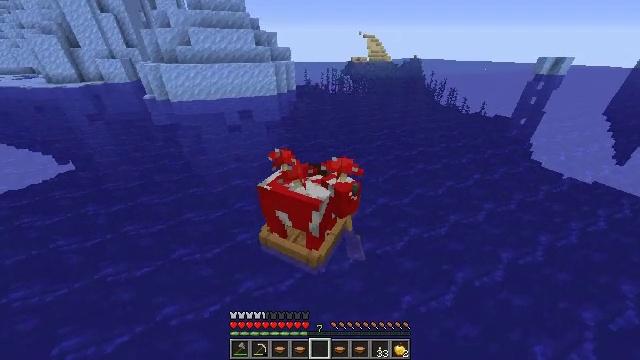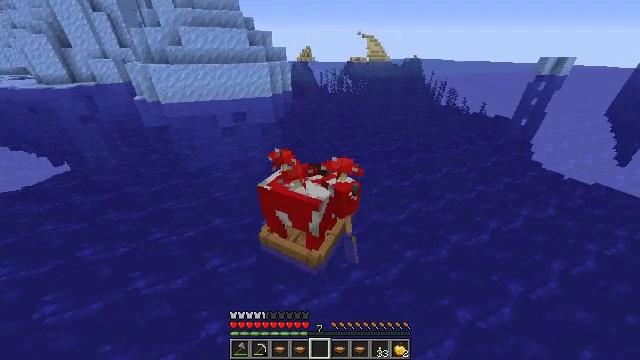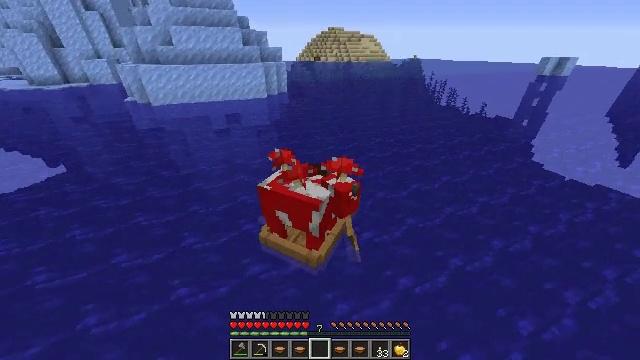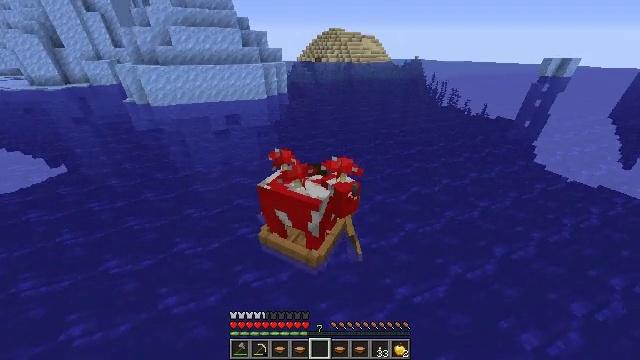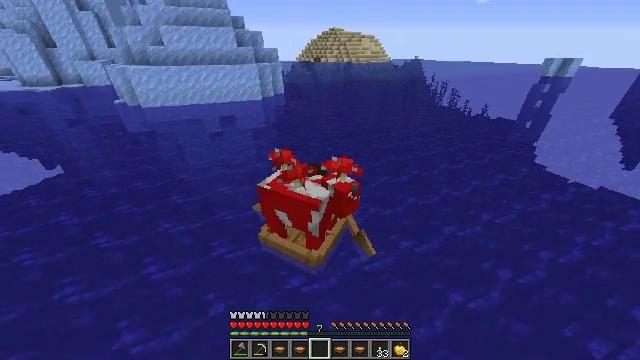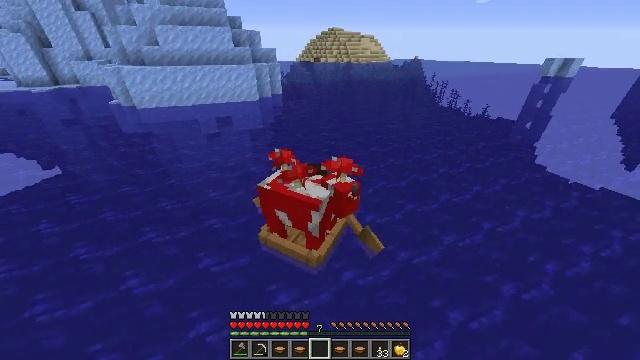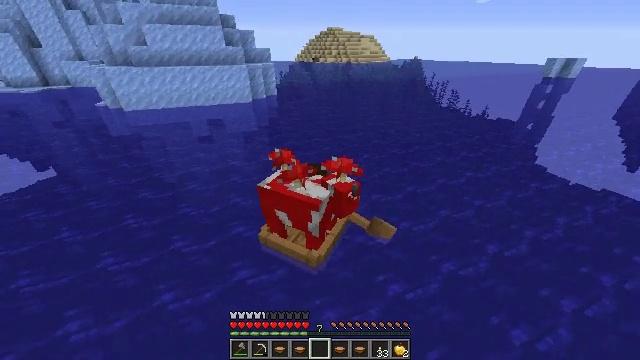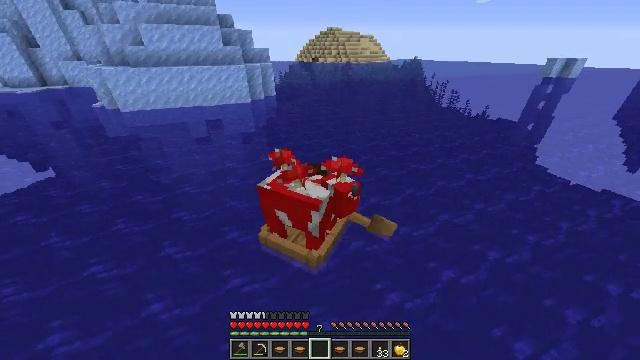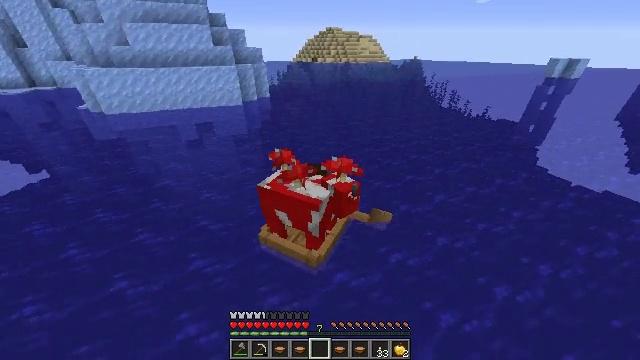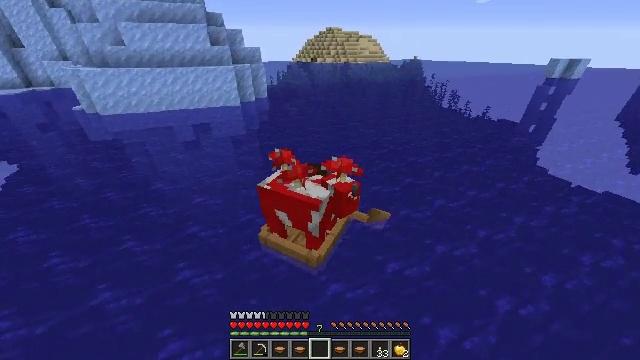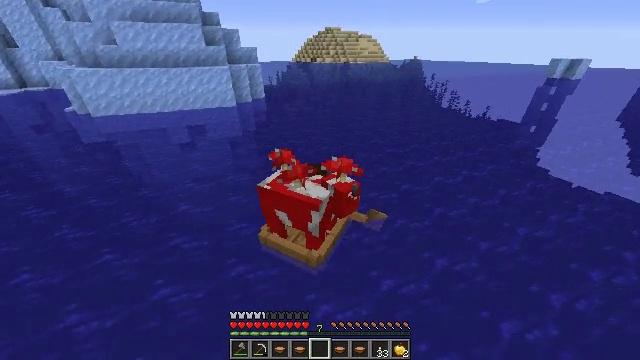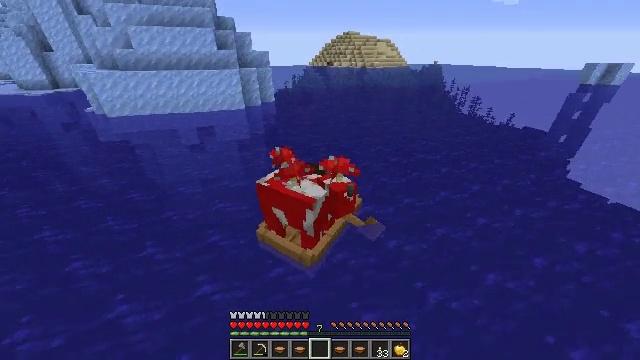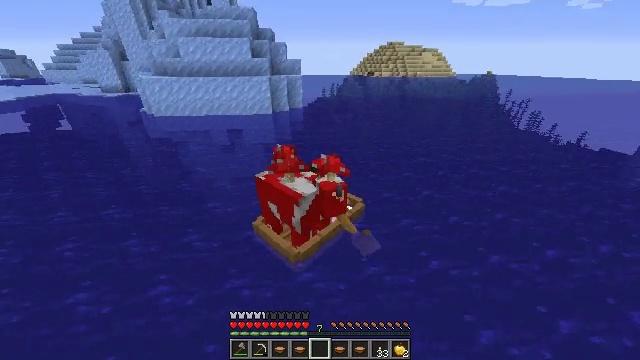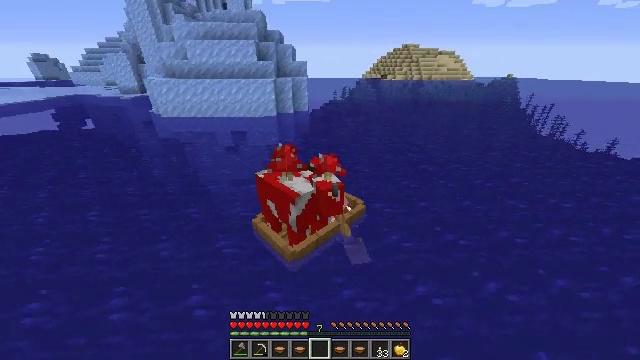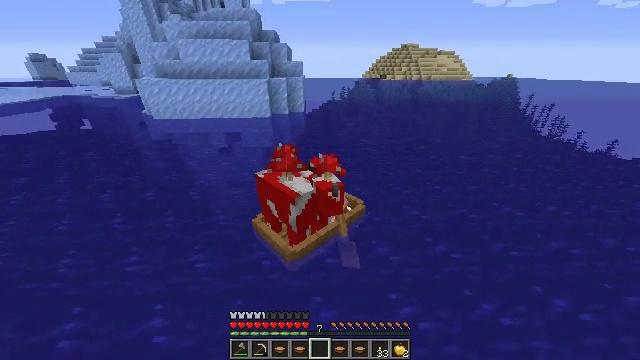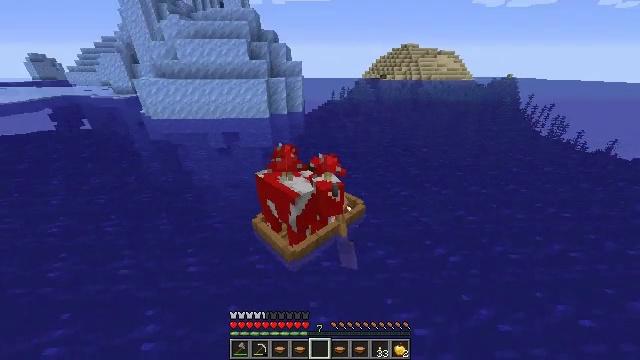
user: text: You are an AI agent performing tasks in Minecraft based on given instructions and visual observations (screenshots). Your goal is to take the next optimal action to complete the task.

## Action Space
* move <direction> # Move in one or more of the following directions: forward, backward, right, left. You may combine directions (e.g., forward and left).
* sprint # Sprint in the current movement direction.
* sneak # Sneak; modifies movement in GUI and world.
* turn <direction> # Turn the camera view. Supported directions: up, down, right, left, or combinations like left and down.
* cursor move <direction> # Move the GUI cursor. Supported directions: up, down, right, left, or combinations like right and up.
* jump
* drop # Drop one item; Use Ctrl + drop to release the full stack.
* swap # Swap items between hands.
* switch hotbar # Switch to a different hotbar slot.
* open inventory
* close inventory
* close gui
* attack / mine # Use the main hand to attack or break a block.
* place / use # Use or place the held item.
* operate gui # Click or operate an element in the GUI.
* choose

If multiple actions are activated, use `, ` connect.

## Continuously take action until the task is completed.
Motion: motion action
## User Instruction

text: Remove a mushroom stew from the inventory.
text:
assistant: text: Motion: move forward, sprint
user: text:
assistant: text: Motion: move forward, sprint
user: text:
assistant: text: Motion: move forward, sprint
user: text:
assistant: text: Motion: move forward, sprint
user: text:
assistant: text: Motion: move forward, sprint
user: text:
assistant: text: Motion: move forward, sprint
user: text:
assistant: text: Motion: move forward, sprint
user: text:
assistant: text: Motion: move forward, sprint
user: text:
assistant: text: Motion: move forward, sprint
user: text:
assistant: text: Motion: move forward, sprint
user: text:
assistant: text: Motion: move forward, sprint, turn left
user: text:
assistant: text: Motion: move forward, sprint, turn left and up
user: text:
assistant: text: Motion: move forward, sprint, turn left
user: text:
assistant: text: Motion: move forward, sprint
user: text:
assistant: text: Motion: move forward, sprint
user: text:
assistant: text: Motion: move forward, sprint
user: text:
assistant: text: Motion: move forward, sprint
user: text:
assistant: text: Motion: move forward, sprint
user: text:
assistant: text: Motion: move forward, sprint
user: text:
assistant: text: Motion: move forward, sprint, turn left
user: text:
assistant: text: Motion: move forward, sprint, turn left
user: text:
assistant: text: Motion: move forward, sprint, turn left
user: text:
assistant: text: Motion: move forward, sprint
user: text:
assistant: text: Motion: move forward, sprint
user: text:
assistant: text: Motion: move forward, sprint
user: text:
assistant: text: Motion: move forward, sprint
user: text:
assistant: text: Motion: move forward, sprint
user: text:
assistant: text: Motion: move forward, sprint
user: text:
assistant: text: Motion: move forward, sprint
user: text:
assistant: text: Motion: move forward, sprint